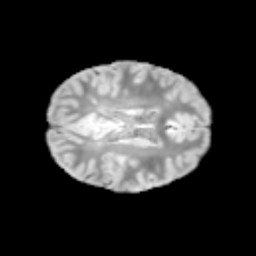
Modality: T2w
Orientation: axial
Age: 9
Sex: male
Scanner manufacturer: siemens
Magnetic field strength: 3 T
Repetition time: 3.8 s
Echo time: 0.07 s